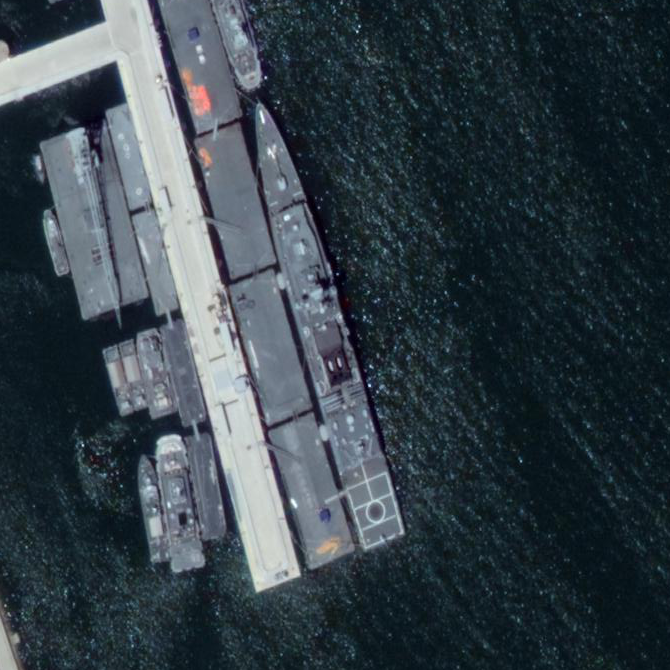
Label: cruiser